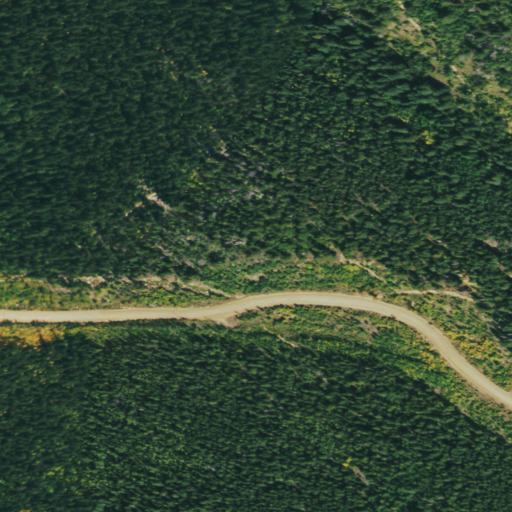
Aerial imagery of mountain in Colorado named Panorama Point containing evergreen forest, open development, mixed forest, deciduous forest, and low intensity development